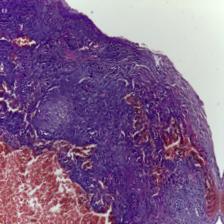
Diagnosis: OSCC